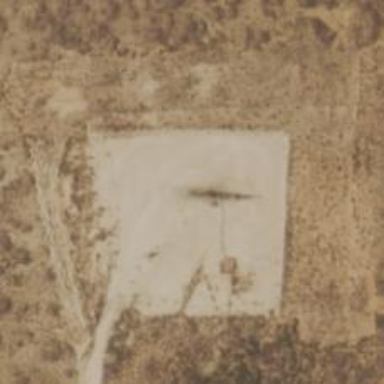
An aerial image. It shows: Petroleum well.